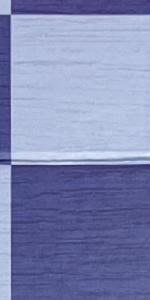
Label: Empty